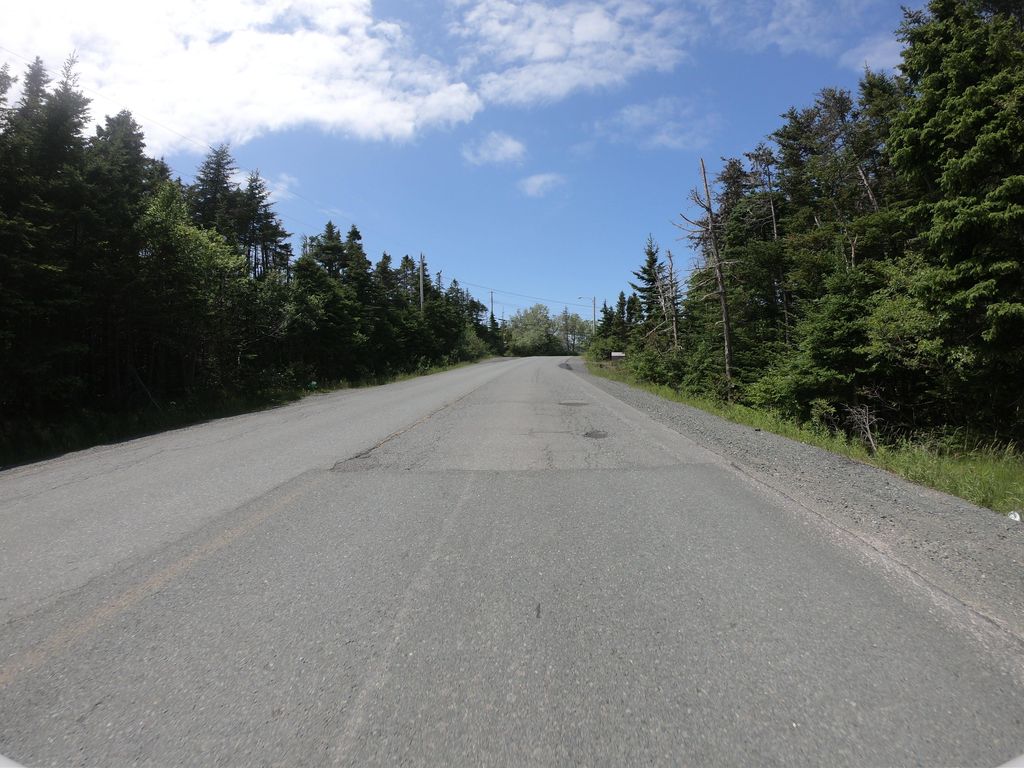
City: st_johns